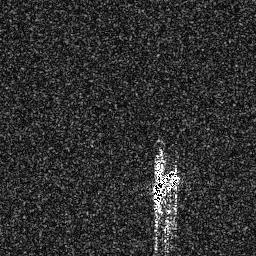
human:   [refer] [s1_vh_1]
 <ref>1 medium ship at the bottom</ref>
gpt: <box>[[57, 65, 71, 80, 0]]</box>